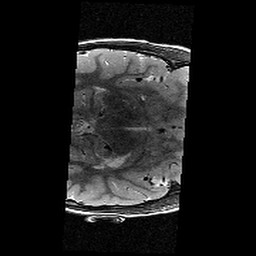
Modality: T2w
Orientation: axial
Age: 10
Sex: male
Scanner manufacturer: siemens
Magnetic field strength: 3 T
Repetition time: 9.23 s
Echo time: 0.067 s